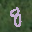
Label: 8